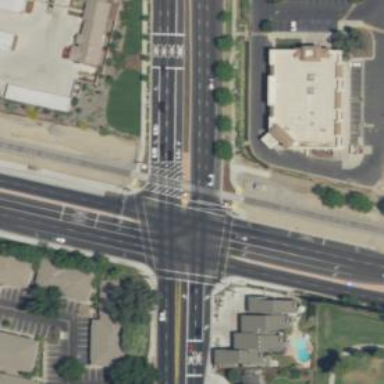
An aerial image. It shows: Crossing with line markings on the road.